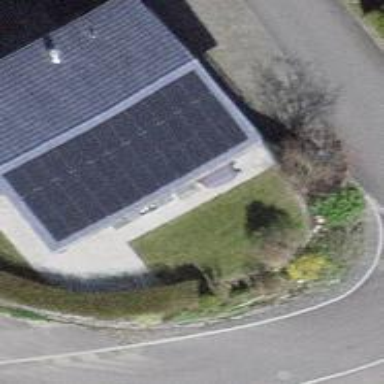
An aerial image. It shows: Solar power generator using photovoltaic panels.